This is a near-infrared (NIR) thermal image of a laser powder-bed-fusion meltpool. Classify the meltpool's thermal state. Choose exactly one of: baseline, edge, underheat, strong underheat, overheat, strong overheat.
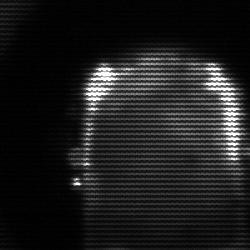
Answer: baseline